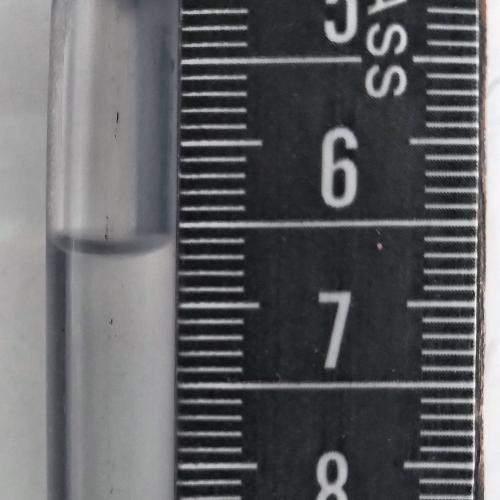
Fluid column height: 6.7 cm